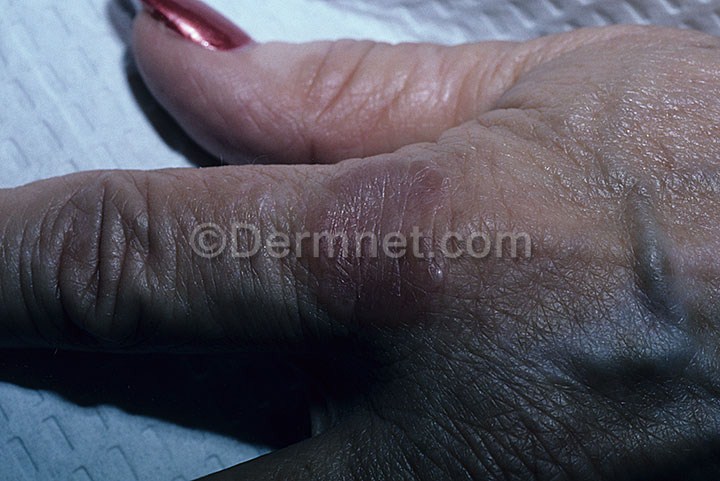
Disease: Systemic Disease